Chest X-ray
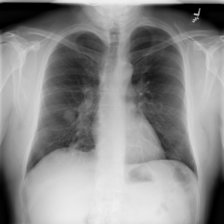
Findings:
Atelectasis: negative
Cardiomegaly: negative
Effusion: negative
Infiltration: negative
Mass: positive
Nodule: negative
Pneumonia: negative
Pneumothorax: negative
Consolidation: negative
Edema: negative
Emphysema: negative
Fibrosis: negative
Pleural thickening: negative
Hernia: negative